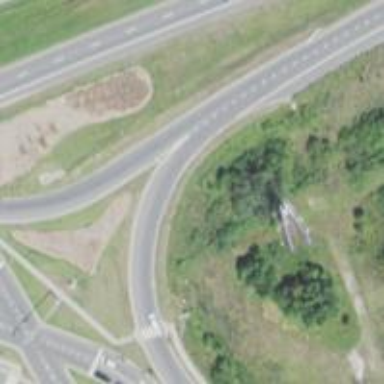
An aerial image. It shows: Motorway link at Diverging Diamond Interchange (DDI).